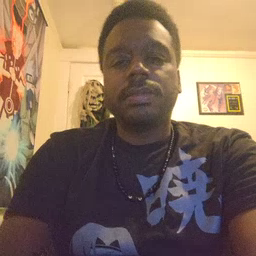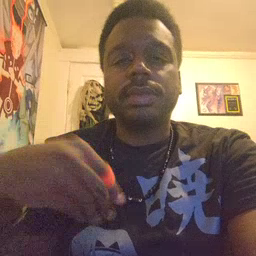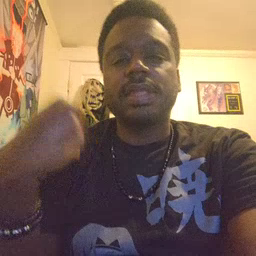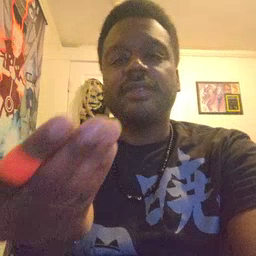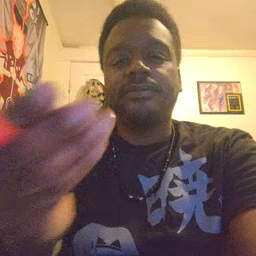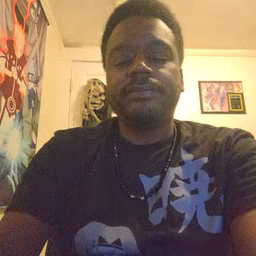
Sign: give